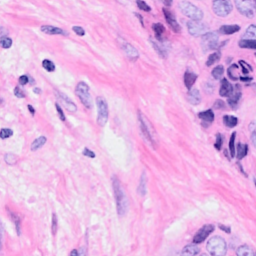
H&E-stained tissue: Breast